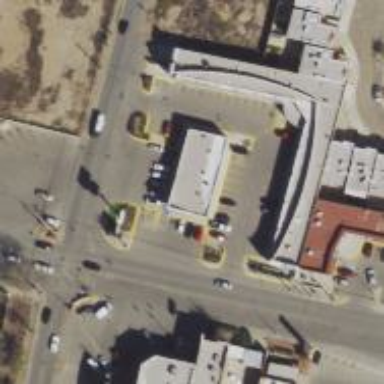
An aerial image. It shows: Pharmacy.